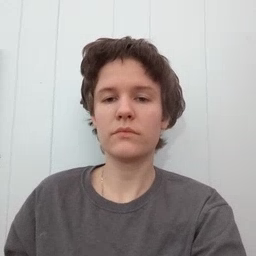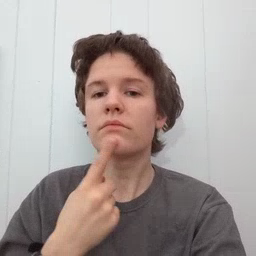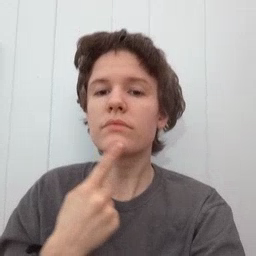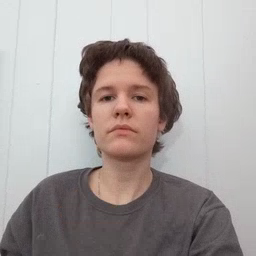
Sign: chin